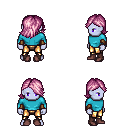
a pixel art fantasy rpg character, male body template, dark elf, purple skin, teal long-sleeve shirt, gold greaves, pink swoop hairstyle, leather bracers, maroon shoes, four views (front, back, left, right), 2x2 character sprite sheet, small pixel art, hard edges, no anti-aliasing